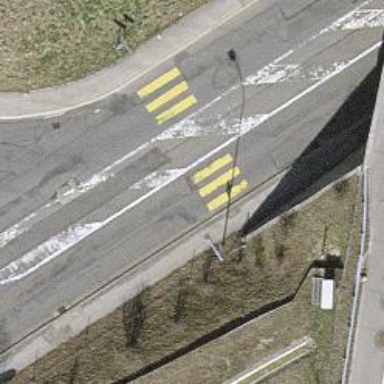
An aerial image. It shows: Uncontrolled road crossing with markings.